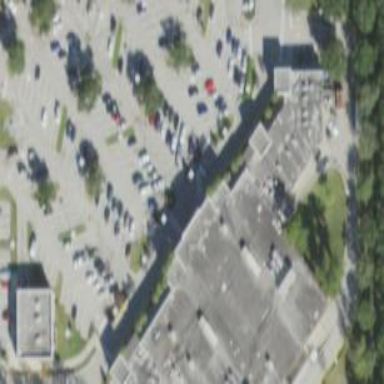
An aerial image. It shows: Retail building.